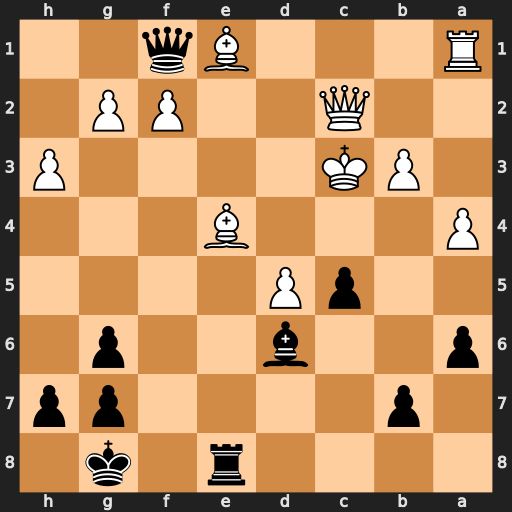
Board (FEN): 4r1k1/1p4pp/p2b2p1/2pP4/P3B3/1PK4P/2Q2PP1/R3Bq2
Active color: b
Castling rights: -
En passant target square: -
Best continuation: Be5+ Kd2 Bxa1